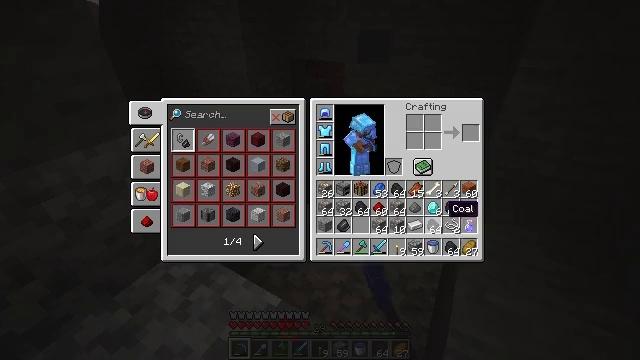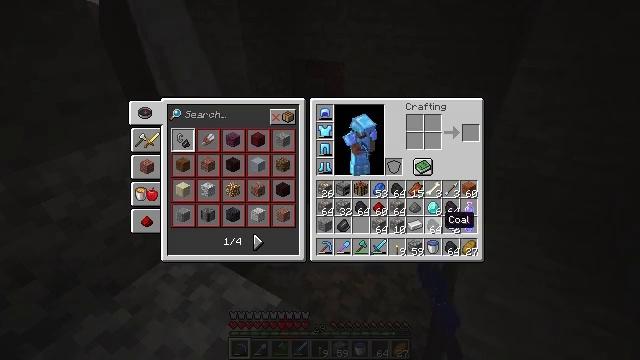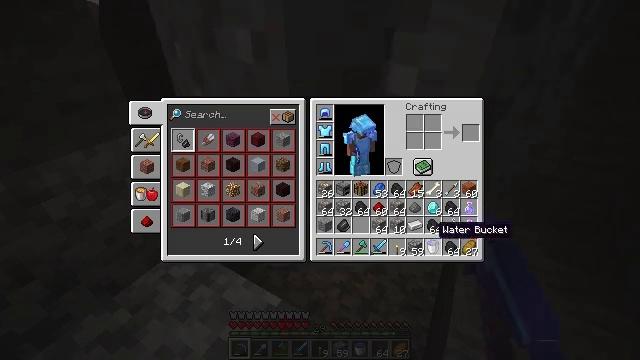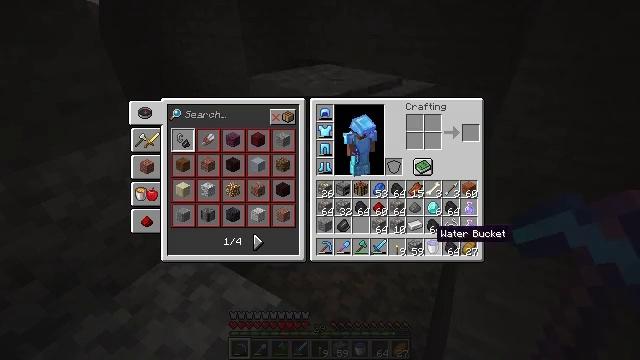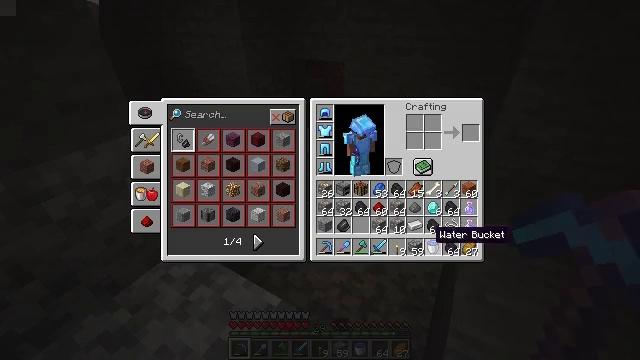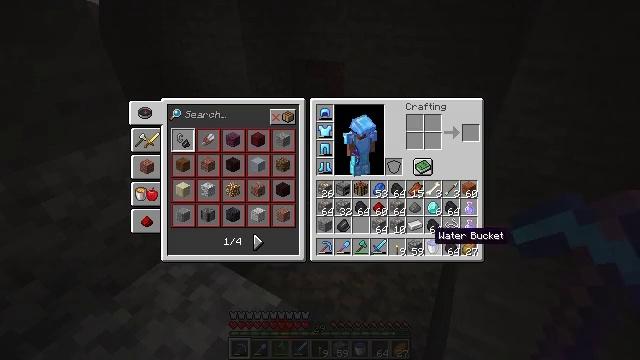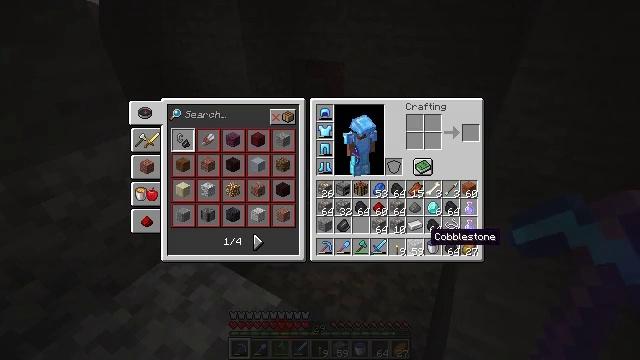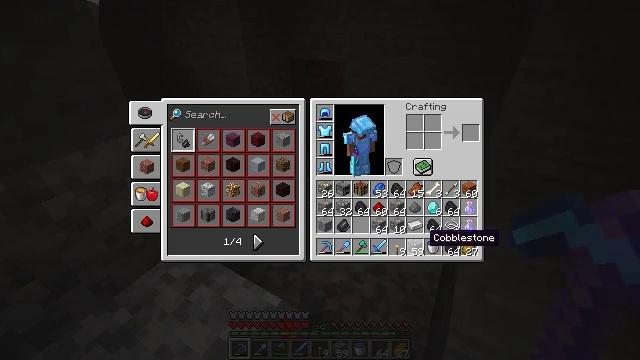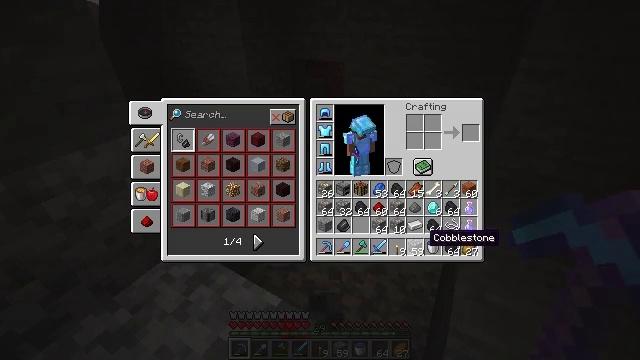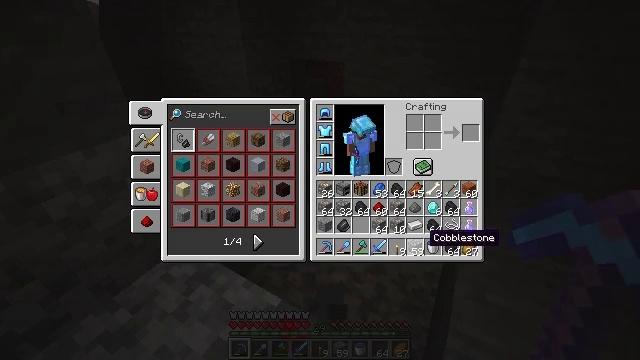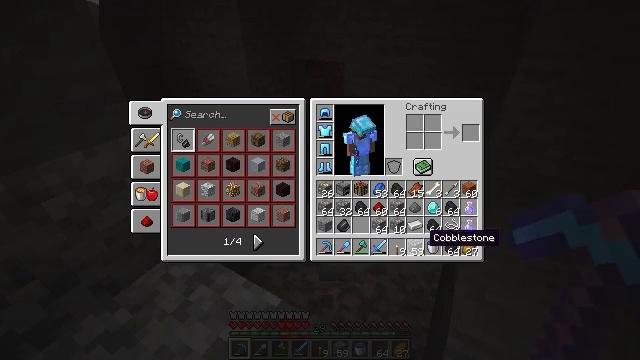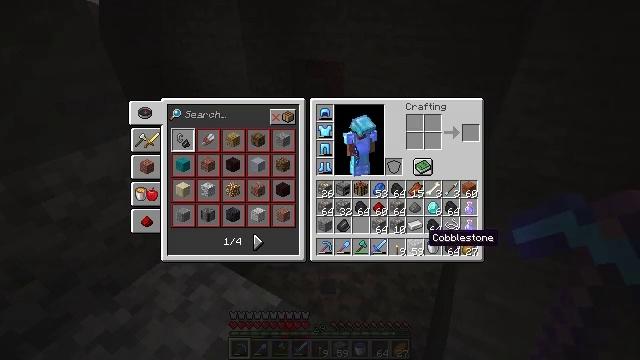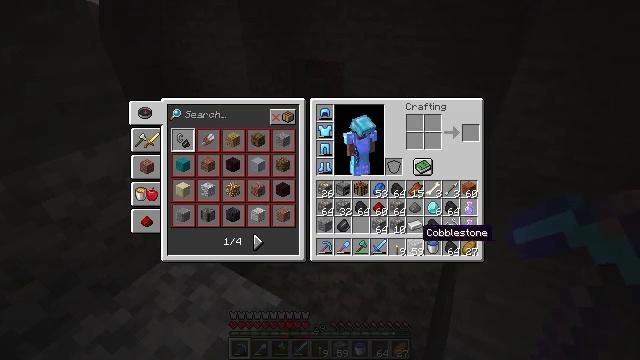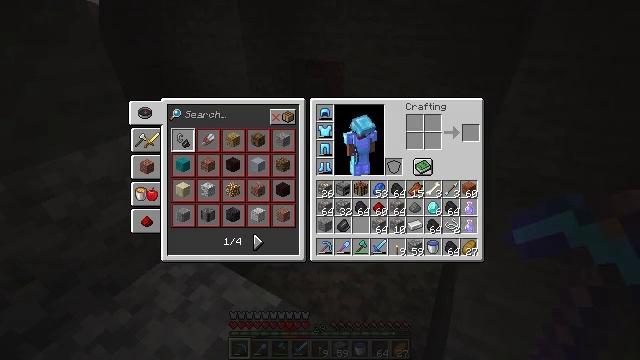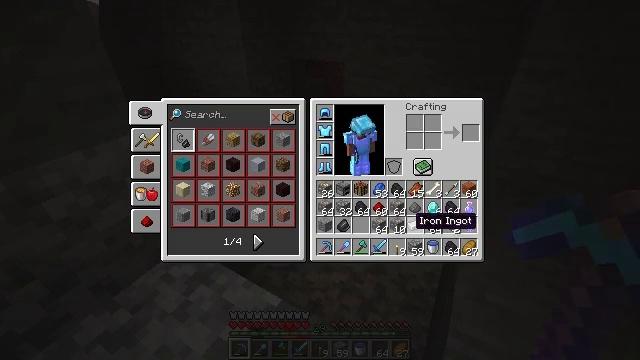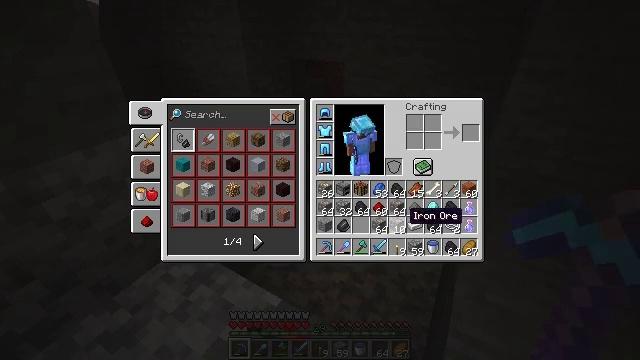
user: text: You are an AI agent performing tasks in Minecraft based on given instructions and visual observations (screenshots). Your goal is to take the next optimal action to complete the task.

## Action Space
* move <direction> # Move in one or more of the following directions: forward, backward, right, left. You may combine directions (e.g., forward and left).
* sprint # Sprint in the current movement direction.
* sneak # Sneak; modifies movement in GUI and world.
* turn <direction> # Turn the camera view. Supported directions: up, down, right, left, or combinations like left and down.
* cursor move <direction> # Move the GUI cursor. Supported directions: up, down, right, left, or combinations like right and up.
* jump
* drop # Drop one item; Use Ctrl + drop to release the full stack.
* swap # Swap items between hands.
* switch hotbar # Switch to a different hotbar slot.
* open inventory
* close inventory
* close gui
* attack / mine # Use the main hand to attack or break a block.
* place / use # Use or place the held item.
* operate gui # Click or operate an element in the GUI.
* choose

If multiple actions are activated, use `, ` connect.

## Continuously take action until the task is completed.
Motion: motion action
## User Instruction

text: Drop a cobblestone.
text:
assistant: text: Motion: cursor move down, open gui
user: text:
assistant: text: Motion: cursor move down
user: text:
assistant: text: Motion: no_op
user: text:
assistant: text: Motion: no_op
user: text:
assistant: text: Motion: no_op
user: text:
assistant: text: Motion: no_op
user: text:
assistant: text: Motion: no_op
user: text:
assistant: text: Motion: no_op
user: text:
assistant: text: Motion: no_op
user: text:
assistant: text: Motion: no_op
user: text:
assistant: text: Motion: no_op
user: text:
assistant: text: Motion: no_op
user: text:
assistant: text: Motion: no_op
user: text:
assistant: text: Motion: no_op
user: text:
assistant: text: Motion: no_op
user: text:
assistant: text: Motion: cursor move left
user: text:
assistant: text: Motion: no_op
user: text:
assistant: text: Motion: no_op
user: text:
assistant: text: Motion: no_op
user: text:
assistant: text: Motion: no_op
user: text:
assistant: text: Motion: no_op
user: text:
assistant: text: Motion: no_op
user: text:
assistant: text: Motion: cursor move left
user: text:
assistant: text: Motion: cursor move left
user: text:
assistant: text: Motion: no_op
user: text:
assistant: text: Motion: no_op
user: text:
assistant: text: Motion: no_op
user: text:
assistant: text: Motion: no_op
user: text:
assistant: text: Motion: no_op
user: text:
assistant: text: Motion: no_op